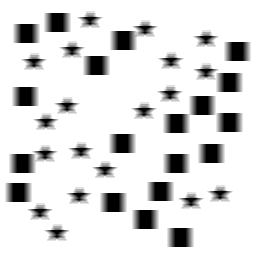
Squares: 19
Triangles: 0
Stars: 19
Total shapes: 38